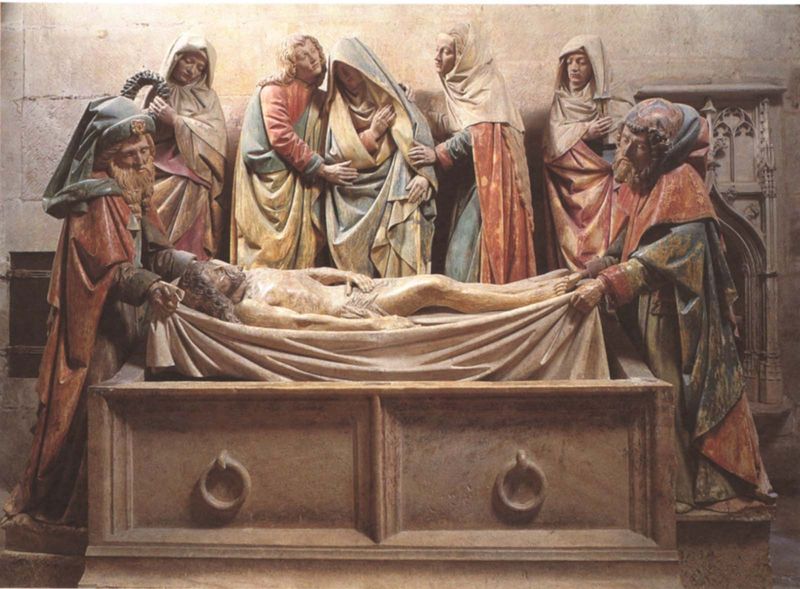
Titel: Grablegung aus dem Karmeliterkonvent
Künstler: Antoine Le Moiturier
Standort: Semur-en-Auxois, Notre-Dame (EU - F)
Schlagwörter: umhang, frauen, grün, braun, fenster, holz, marmor, männer, rot, schleier, tuch, bart, mütze, johannes, stein, tod, trauer, kirche, ruhe, farbe, weinen, begräbnis, sarg, christus, grab, jesus, leichentuch, totenbett, maria, maria magdalena, grablegung, grabmal, grablege, simon, maria salome, maria kleophas